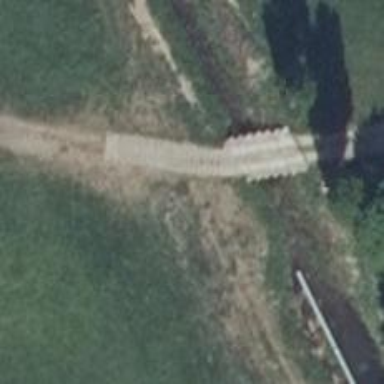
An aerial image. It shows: Grassy path.